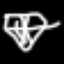
Label: diamond